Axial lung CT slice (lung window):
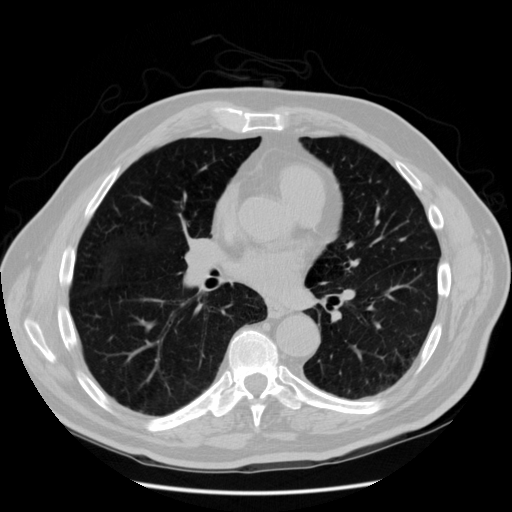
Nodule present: no